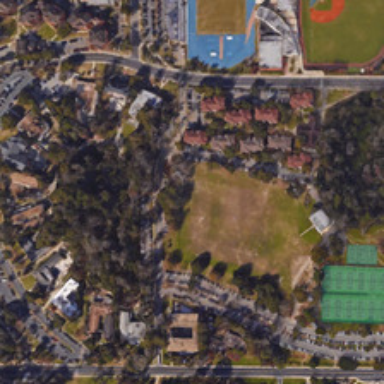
Many buildings and some green trees are in a school .